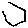
Label: hexagon